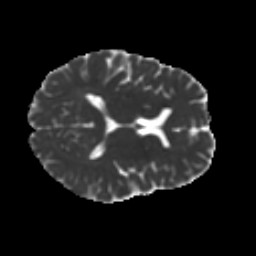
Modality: MD
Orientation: axial
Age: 32
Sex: male
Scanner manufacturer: ge
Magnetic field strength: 3 T
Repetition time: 7.8 s
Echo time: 0.0608 s